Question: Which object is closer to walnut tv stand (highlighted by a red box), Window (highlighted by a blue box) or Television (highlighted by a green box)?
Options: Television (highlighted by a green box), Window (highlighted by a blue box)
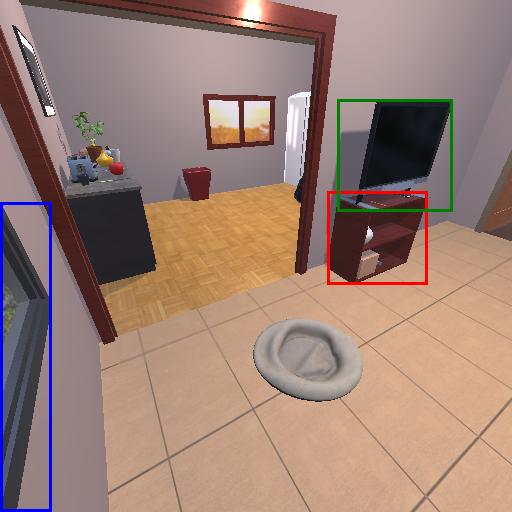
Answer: Television (highlighted by a green box)